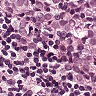
Metastatic tissue present: yes